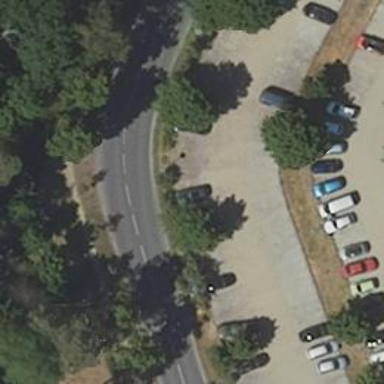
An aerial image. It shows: Secondary road with asphalt surface.